Question: I want to Center one div and float other right using any GetSkeleton. How do I do it using GetSkeleton or any other responsive framework?

My question is similar to this one <URL>
but I am using GetSkeleton so the contents stack vertically on mobile devices.
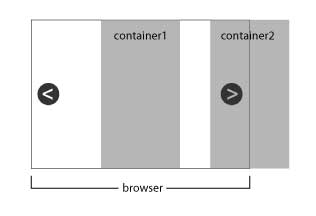
Answer: i figured it out
'''
<style type="text/css">
.Menu {
position: absolute;
margin-top: 8%;
right: 5%;
}
ul.Menu {
-webkit-padding-start: 0;
padding: 0;
padding-left: 0px;
margin-left: 0px;
list-style-type: none;
}
ul.Menu li {
font-size: 1.2em;
font-weight: bold;
}
@media screen and (max-width: 400px) {
.Menu {
position: relative;
margin-top: 0%;
right: 0px;
}
ul.Menu li {
position: relative;
right: 0px;
text-align: left;
text-align: center;
}
}
</style>
<div class="row">
<div class="twelve columns" style="margin-top: 2%; text-align:center;">
<img src="Content/images/logo.png" alt="Logo" style="width:15%; min-width:150px;" />
</div>
<ul class="Menu">
<li>About us</li>
<li>Careers</li>
<li>Contact us</li>
</ul>
</div>
'''